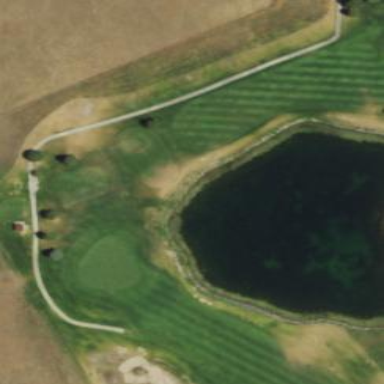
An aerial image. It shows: Scenic view of water hazard on golf course. The natural water feature adds beauty to the landscape.